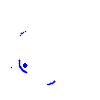
Particle: electron